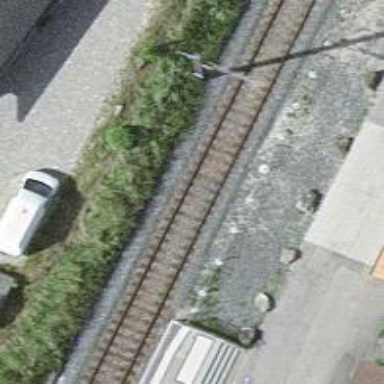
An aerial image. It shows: Abandoned railway siding with one track.